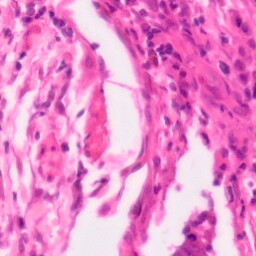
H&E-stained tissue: Colon